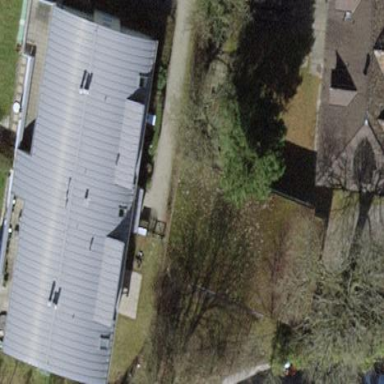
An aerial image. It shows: Kindergarten building.